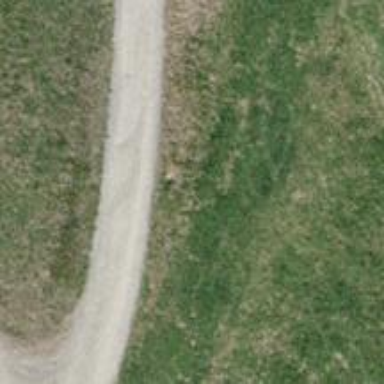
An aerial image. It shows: Gravel track with grade2 tracktype.